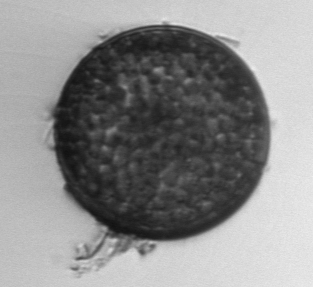
Label: Coscinodiscus